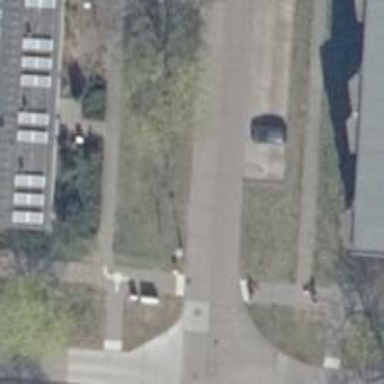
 there is on-street parallel parking available."